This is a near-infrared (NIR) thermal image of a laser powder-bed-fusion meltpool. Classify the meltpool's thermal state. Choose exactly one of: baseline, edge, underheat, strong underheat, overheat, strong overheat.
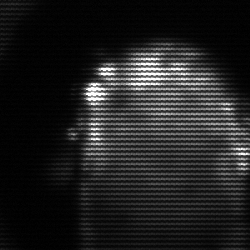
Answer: baseline